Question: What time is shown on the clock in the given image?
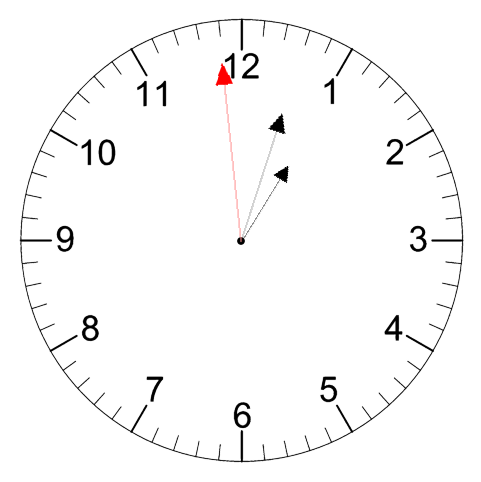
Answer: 01:02:59